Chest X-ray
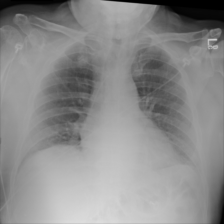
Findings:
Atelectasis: negative
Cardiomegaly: negative
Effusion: negative
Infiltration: negative
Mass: negative
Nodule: negative
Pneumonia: negative
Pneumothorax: negative
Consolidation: negative
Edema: negative
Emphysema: negative
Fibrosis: negative
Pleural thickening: negative
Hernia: negative